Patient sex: F
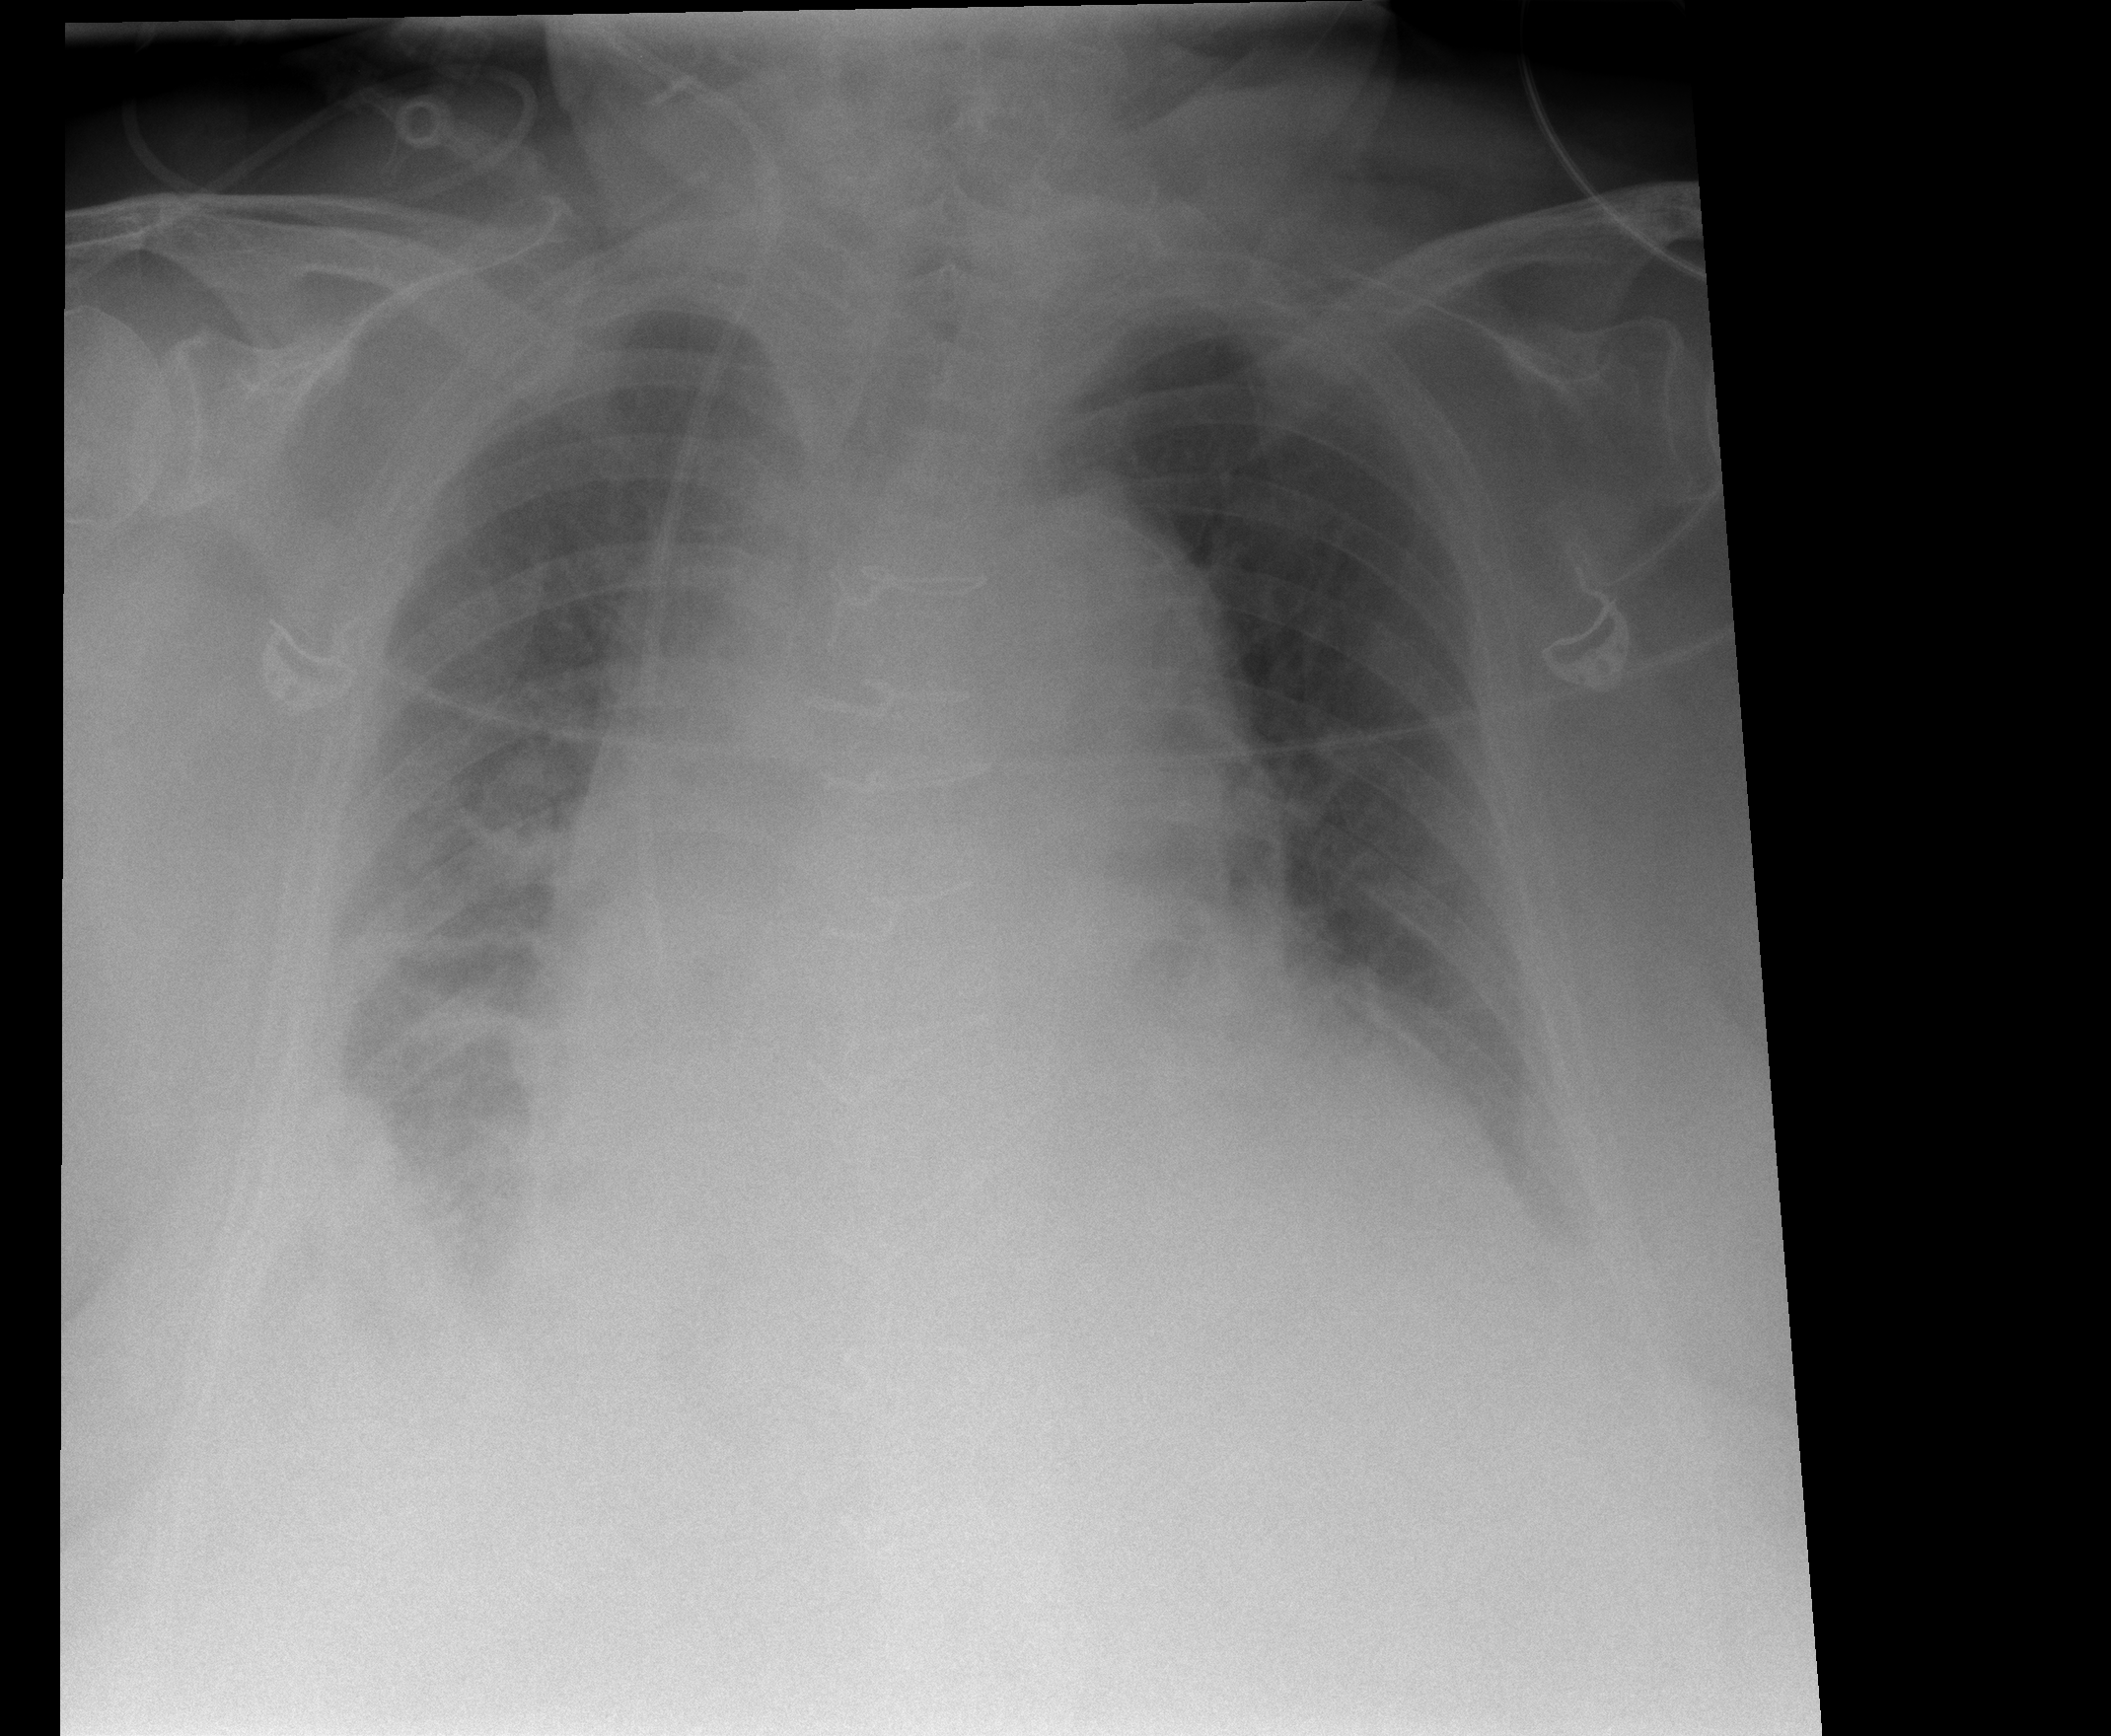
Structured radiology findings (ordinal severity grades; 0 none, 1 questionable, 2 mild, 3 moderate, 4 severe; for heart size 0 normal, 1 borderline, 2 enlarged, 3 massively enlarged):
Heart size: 2
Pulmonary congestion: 1
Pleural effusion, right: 2
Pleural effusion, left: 1
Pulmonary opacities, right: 2
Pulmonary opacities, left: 0
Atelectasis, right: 2
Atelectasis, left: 1